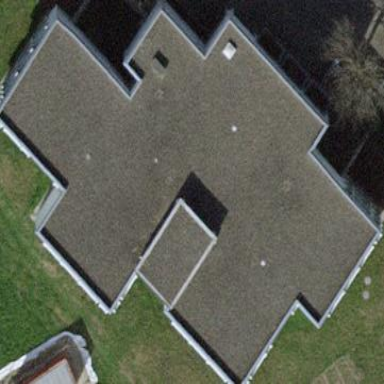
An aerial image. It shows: School building.